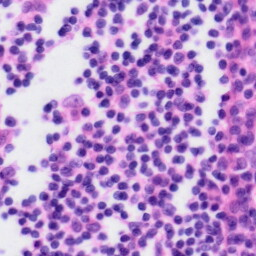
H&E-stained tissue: Tonsil